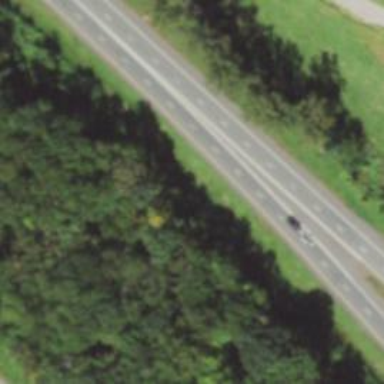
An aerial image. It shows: Motorway.